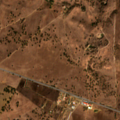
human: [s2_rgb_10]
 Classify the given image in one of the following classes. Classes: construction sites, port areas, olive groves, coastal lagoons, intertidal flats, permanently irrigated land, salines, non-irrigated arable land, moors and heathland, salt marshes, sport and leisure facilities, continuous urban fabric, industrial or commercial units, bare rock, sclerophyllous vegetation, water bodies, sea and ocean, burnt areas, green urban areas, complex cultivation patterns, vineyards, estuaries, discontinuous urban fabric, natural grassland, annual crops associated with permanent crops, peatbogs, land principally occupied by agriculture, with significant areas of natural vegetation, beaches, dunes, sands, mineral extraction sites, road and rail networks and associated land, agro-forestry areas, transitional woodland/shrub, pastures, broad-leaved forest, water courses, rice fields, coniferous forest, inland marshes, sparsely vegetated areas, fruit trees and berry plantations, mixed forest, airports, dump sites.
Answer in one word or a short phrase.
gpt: non-irrigated arable land, olive groves, complex cultivation patterns, agro-forestry areas